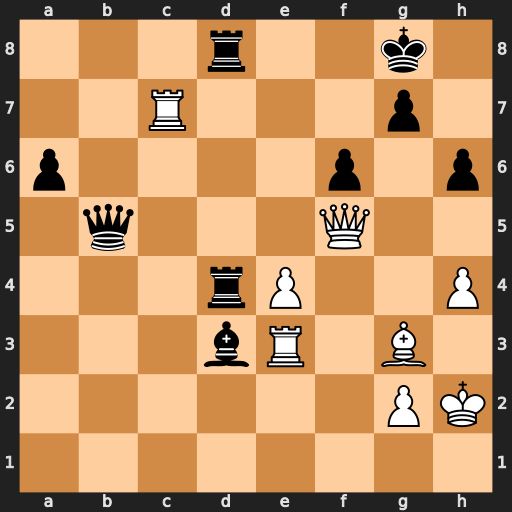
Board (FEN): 3r2k1/2R3p1/p4p1p/1q3Q2/3rP2P/3bR1B1/6PK/8
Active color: w
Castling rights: -
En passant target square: -
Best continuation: Qe6+ Kh8 Rxg7 Kxg7 Qe7+